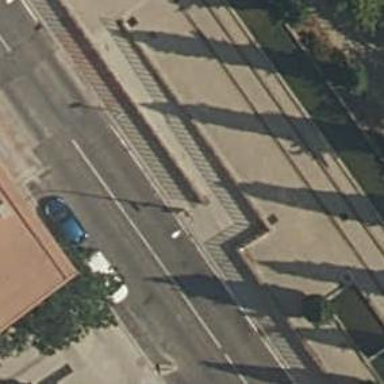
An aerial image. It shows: Footway made of paving stones.